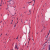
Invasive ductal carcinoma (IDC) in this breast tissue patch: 0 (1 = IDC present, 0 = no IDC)